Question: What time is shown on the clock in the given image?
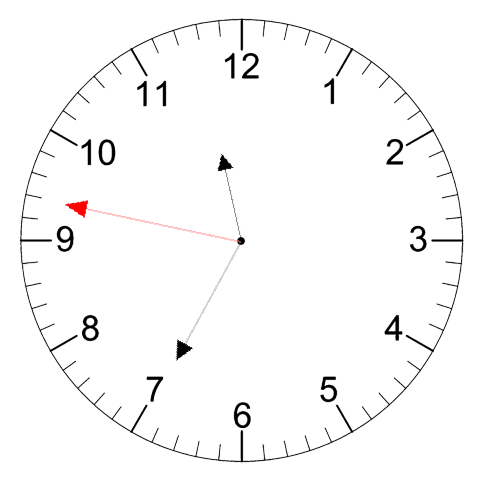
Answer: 11:34:47